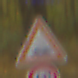
Verkehrszeichen: UnebeneFahrbahn
Zusatzzeichen unten: Geschwindigkeit40
Umgebung: Outdoor, Nature
Tageszeit: Midday
Wetter: Overcast
Licht: Natural
Jahreszeit: NotSpecified
Kontrast: LowContrast